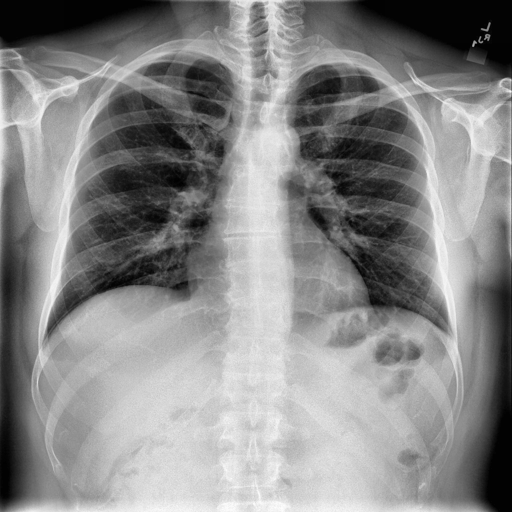
Finding: NORMAL